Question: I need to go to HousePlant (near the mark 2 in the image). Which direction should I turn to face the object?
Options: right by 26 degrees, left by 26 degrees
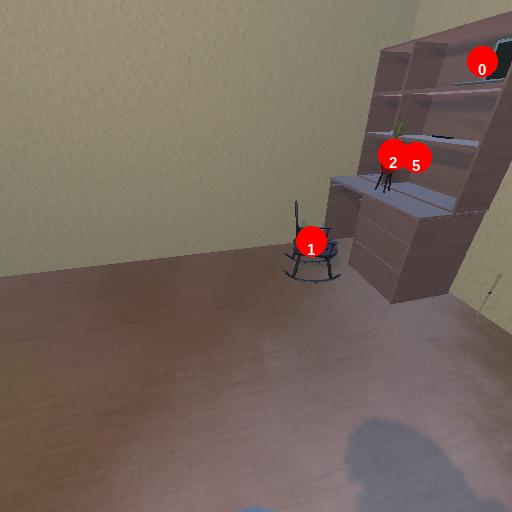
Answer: right by 26 degrees